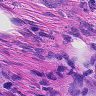
Metastatic tissue present: yes